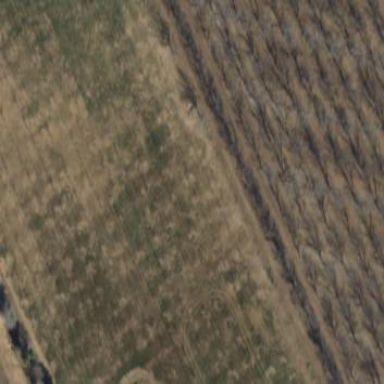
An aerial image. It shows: Orchard.